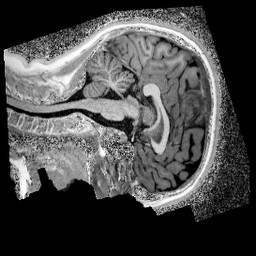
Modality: UNIT1_denoised
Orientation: sagittal
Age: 12
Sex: female
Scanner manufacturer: siemens
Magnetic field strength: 3 T
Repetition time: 4 s
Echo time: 0.00299 s